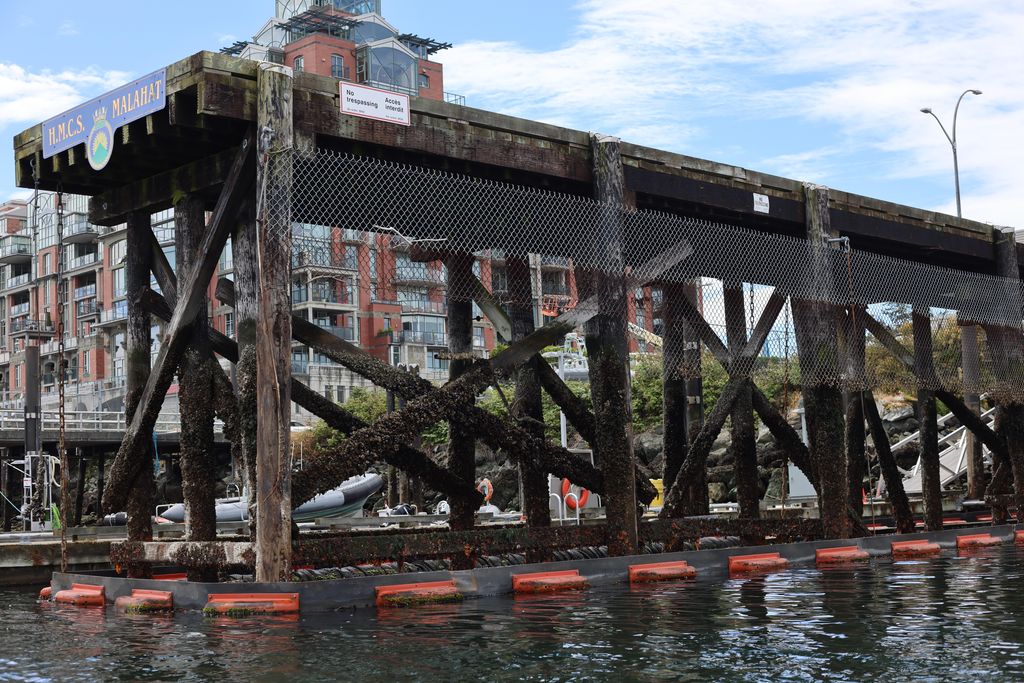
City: victoria